Interaction volume radius: 5 \u00c5
Interaction volume height: 45 \u00c5
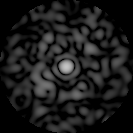
Disorder parameter: 0.8415